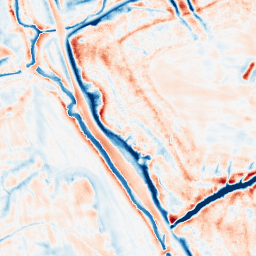
Category: edge_preserving
Decomposition family: bilateral
Decomposition parameters: d: 21
sigma_color: 75
sigma_space: 100
Upsampling method: sinc_hamming
Upsampling parameters: scale: 2
kernel_size: 16
Upsampling scale: 2